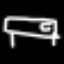
Label: bed